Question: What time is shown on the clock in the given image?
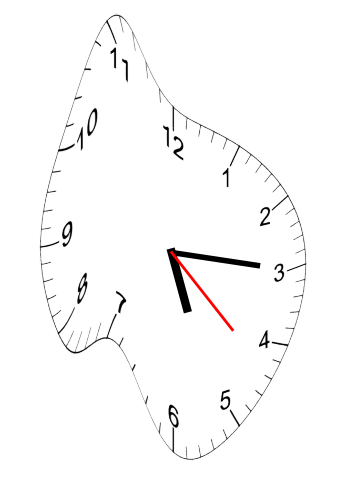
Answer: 05:15:22